Question: I am getting error shown in image for the below code:
'''
handlechange(event) {
this.setState (prevState => {
return(
checked : !prevState.checked
);});
}
'''
But when I changes round brackets after "return" into curly, it runs fine. I mean what's happening under the hood? What causes the error to go away?
'''
handlechange(event) {
this.setState (prevState => {
return{
checked : !prevState.checked
}});
}
'''

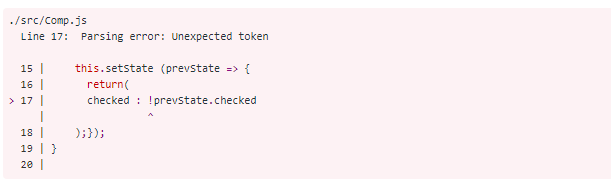
Answer: This isn't a React thing. Your first example is just invalid JavaScript syntax.1 Your second example is valid syntax, returning an object created via an object initializer (often called an object "literal," '{checked: !prevState.checked}').
---
1 The '()' after 'return' wrap an expression, and then within the expression you have 'checked: !prevState.checked' which looks like a labelled statement. But you can't put a labelled statement where an expression is expected.
---
Side note: Another way to write that is to use property destructuring in the parameter list and a shorthand property in the object initializer:
'''
handlechange(event) {
this.setState(({checked}) => {
checked = !checked;
return {checked};
});
}
'''